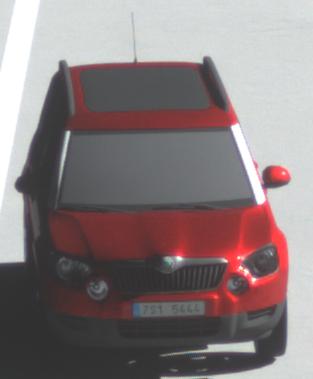
Make: Skoda
Model: Yeti 1.2 TSI
Detailed model: Yeti
Model produced from: 2009/11
Model produced until: 2011/10
Doors: 5
Color: red
Road condition: dry road
Daytime: morning or afternoon
Contrast: high contrast